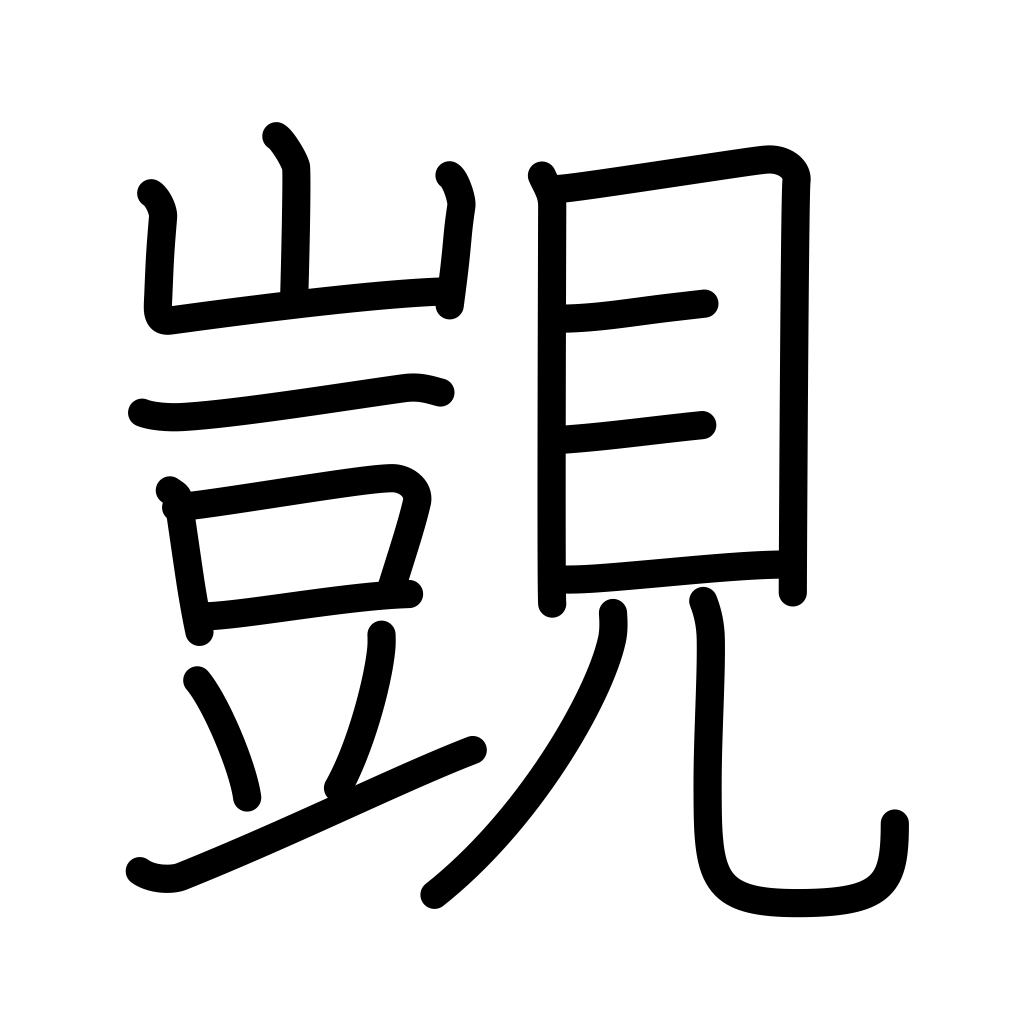
Meaning: coveting high rank